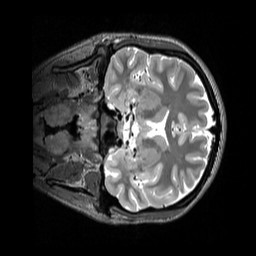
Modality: T2w
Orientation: coronal
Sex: female
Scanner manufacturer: siemens
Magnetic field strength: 3 T
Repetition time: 3.2 s
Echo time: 0.409 s